Question: I'm trying to programmatically create a combo of 'lineplot's and 'barbplot's inside a series of 'subplot's using a For Loop in Python.
Here is reproductible version of the code I tried so far:
'''
import pandas as pd
import seaborn as sns
import matplotlib.pyplot as plt
df_q = pd.DataFrame.from_dict ({'Year': [2020,2021,2022,2020,2021,2022,2020,2021,2022],
'Category': ['A','A','A','B','B','B','C','C','C'],
'Requested': [5,8,3,15,6,9,11,14,9],
'Allowed': [5,6,2,10,6,7,5,11,9]})
df_a = pd.DataFrame.from_dict ({'Year': [2020,2021,2022,2020,2021,2022,2020,2021,2022],
'Category': ['A','A','A','B','B','B','C','C','C'],
'Amount': [4,10,3,12,6,11,7,5,12]})
df_qt = df_q.melt(id_vars=['Year', 'Category'],
value_vars=['Requested', 'Allowed' ], ignore_index=True)
catgs = df_a['Category'].unique()
fig, ax = plt.subplots(nrows=len(catgs), figsize=(20,len(catgs)*6))
for i, cat in enumerate(catgs):
filt_q = df_qt.loc [df_qt['Category'] == cat]
filt_a= df_a.loc [df_a['Category'] == cat]
sns.barplot(data = filt_q, x='Year', y='value', hue= 'variable', alpha=0.7, ax=ax[i])
sns.lineplot(data =filt_a['Amount'], linewidth = 1.5, markers=True,
marker="o",markersize=10, color='darkred', label='Amount', ax=ax[i])
ax[i].set_title('Category: {}'.format(cat), size=25)
'''
However, there seems to be a lag between the 'lineplot' and 'barplot' starting from the second subplot. See screenshot below.
Any idea what I'm doing wrong ?

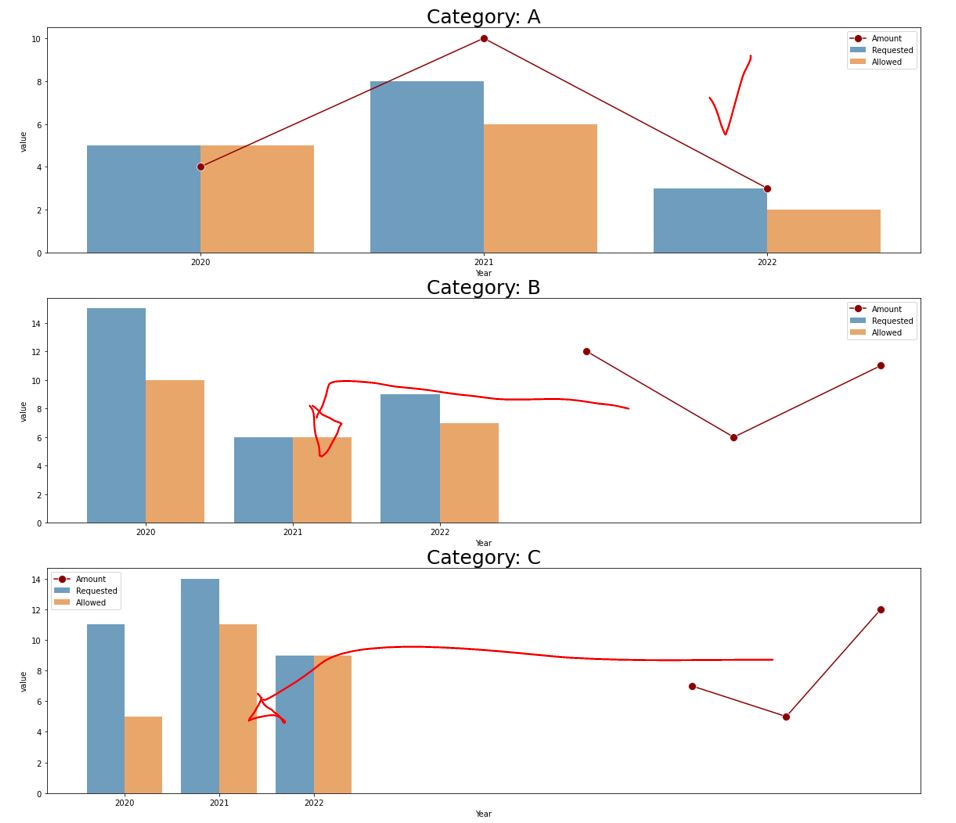
Answer: Try this:
'''
filt_a= df_a.loc[df_a['Category'] == cat].reset_index()
'''
The reason you see the drift in Category B and C were due to the x-coordinate of the bar chart:
'''
# The x-coordinates are not 2020, 2021, 2022.
# They are 0, 1, 2. The *x-labels* are 2020, 2021, 2022
sns.barplot(data=filt_q, x='Year', y='value', ...)
# The x-coordinates are the index of the filt_a dataframe
# Calling reset_index resets it to 0, 1, 2, ...
sns.lineplot(data=filt_a['Amount'], ...)
'''